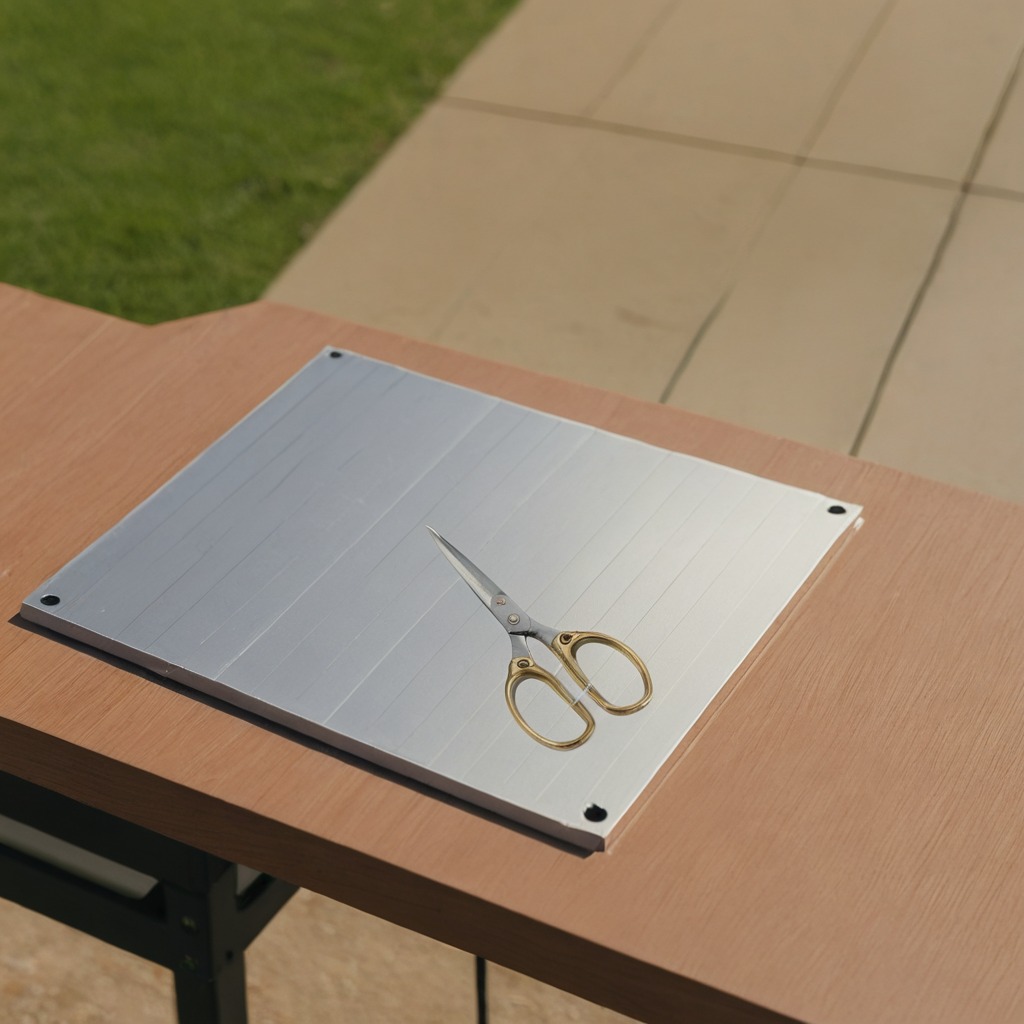
A scissor is lying on a clean utility table in a temporary outdoor tool station.